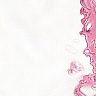
Metastatic tissue present: no